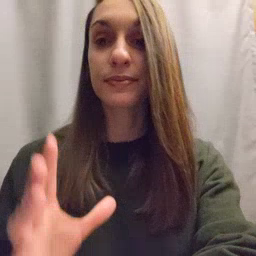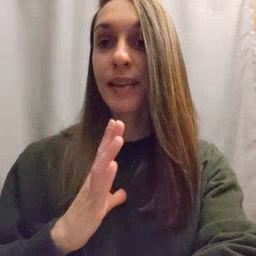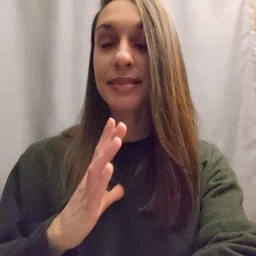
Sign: fine